Question: I am making an AJAX call with jQuery:
'''
var topic = new Array();
$('.container-topico').each(function (i) {
topic.push(
{
"TopicsModel":
{
begins: $(this).find('.HoursStart').val(),
ends: $(this).find('.HoursEnd').val(),
texts: $(this).find('.input-topic').val()
}
}
);
});
var data = JSON.stringify({
videoId: '<%=Url.RequestContext.RouteData.Values["id"]%>',
topics: topic
});
$.ajax({
type: 'POST',
contentType: 'application/json; charset=utf-8',
url: '<%= Url.Action("SubmitTopics") %>',
traditional: true,
data:
data
,
beforeSend: function (XMLHttpRequest) {
},
error: function (XMLHttpRequest, textStatus, errorThrown) {
},
success: function (data, textStatus, XMLHttpRequest) {
$(data).each(function () {
});
}
});
'''
It is sending the JSON in the format (e.g):
'''
{"videoId":"1","topics":
[{"TopicsModel": {"begins":"00:00:33","ends":"00:01:00","texts":"1. Primeiro tema"}},
{"TopicsModel": {"begins":"00:01:00","ends":"00:01:33","texts":"2. Segundo tema"}},
{"TopicsModel": {"begins":"00:01:33","ends":"00:02:00","texts":"3. Terceiro tema"}},
{"TopicsModel": {"begins":"00:02:00","ends":"00:00:21","texts":"dasdasdsa ada as das s"}},
{"TopicsModel": {"begins":"0","ends":"0","texts":""}}]}
'''
And on the server side it has the Model:
'''
public class TopicsModel
{
public string begins;
public string ends;
public string texts;
}
'''
and the Controller:
'''
public ActionResult SubmitTopics(int videoId, List<TopicsModel> topics)
'''
What happen is:
It have the correct number of objects, but of each element, as you can see bellow:

Why is it not binding to the properties ?
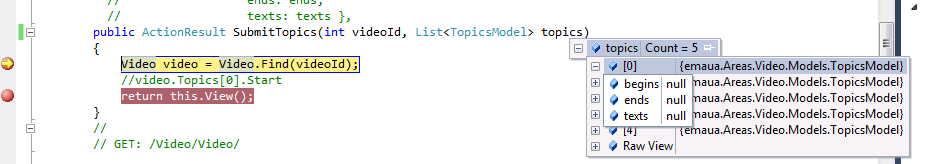
Answer: The binding can't find the 'TopicsModel' property in your 'TopicsModel' object, so it can't bind the value.
Try this instead :
'''
{"videoId":"1","topics":
[{"begins":"00:00:33","ends":"00:01:00","texts":"1. Primeiro tema"},
{"begins":"00:01:00","ends":"00:01:33","texts":"2. Segundo tema"},
{"begins":"00:01:33","ends":"00:02:00","texts":"3. Terceiro tema"},
{"begins":"00:02:00","ends":"00:00:21","texts":"dasdasdsa ada as das s"},
{"begins":"0","ends":"0","texts":""}]}
'''
The binding should then resume normally.
---
You also have to change your model this way :
'''
public class TopicsModel
{
public string begins { get; set; }
public string ends { get; set; }
public string texts { get; set; }
}
'''